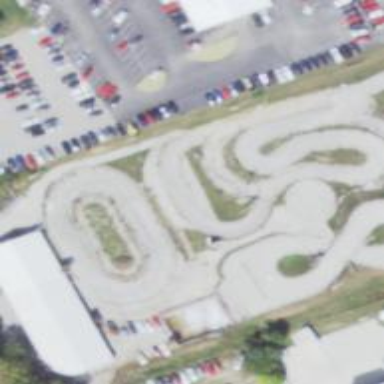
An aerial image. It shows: Karting raceway.